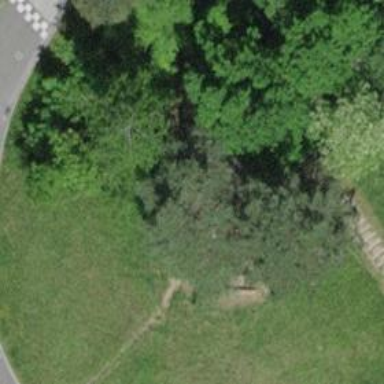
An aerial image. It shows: Memorial site with historic significance.